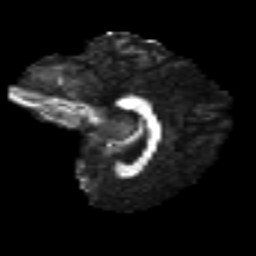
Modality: FA
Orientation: sagittal
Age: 36
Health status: ill
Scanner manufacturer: philips
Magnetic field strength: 3 T
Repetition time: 9 s
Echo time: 0.127 s